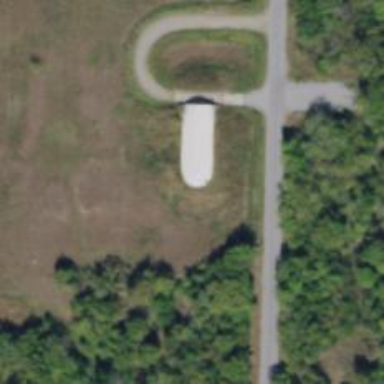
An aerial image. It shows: Military bunker.